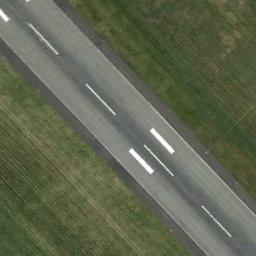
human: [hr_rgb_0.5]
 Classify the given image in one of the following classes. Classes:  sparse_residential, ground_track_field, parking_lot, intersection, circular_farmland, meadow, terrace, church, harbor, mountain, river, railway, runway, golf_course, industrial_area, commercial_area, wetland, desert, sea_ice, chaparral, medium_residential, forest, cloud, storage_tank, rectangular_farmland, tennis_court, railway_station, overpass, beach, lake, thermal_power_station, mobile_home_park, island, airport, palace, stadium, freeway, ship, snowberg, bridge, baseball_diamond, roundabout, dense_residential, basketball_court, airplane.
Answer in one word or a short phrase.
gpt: runway